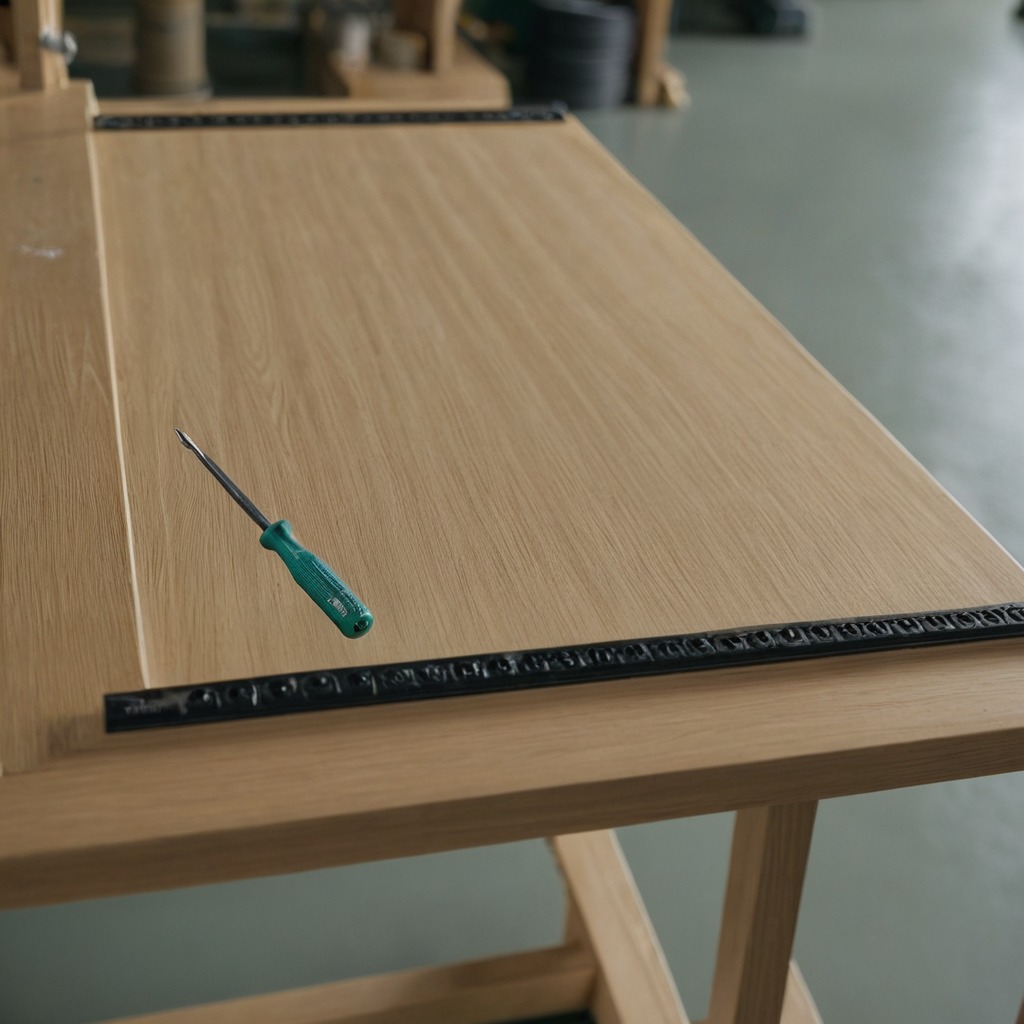
A screwdriver lies on the workbench inside a coastal fishing gear workshop.